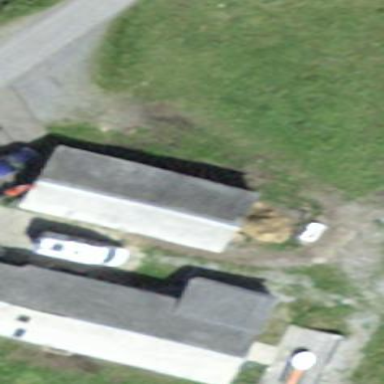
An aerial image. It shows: Hut.